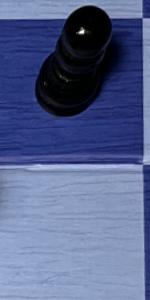
Label: Empty